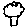
Label: tree